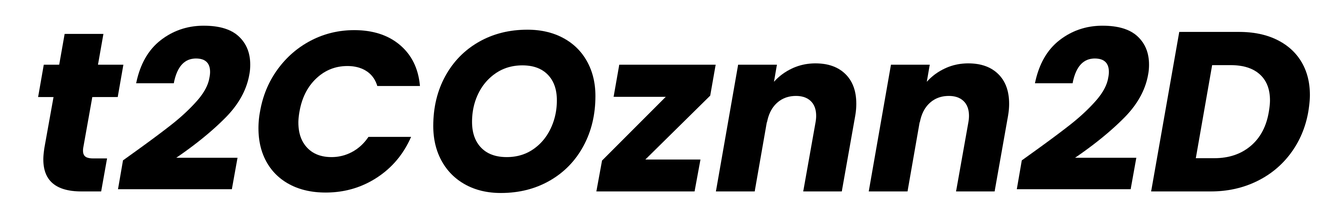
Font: Poppins-BoldItalic